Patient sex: M
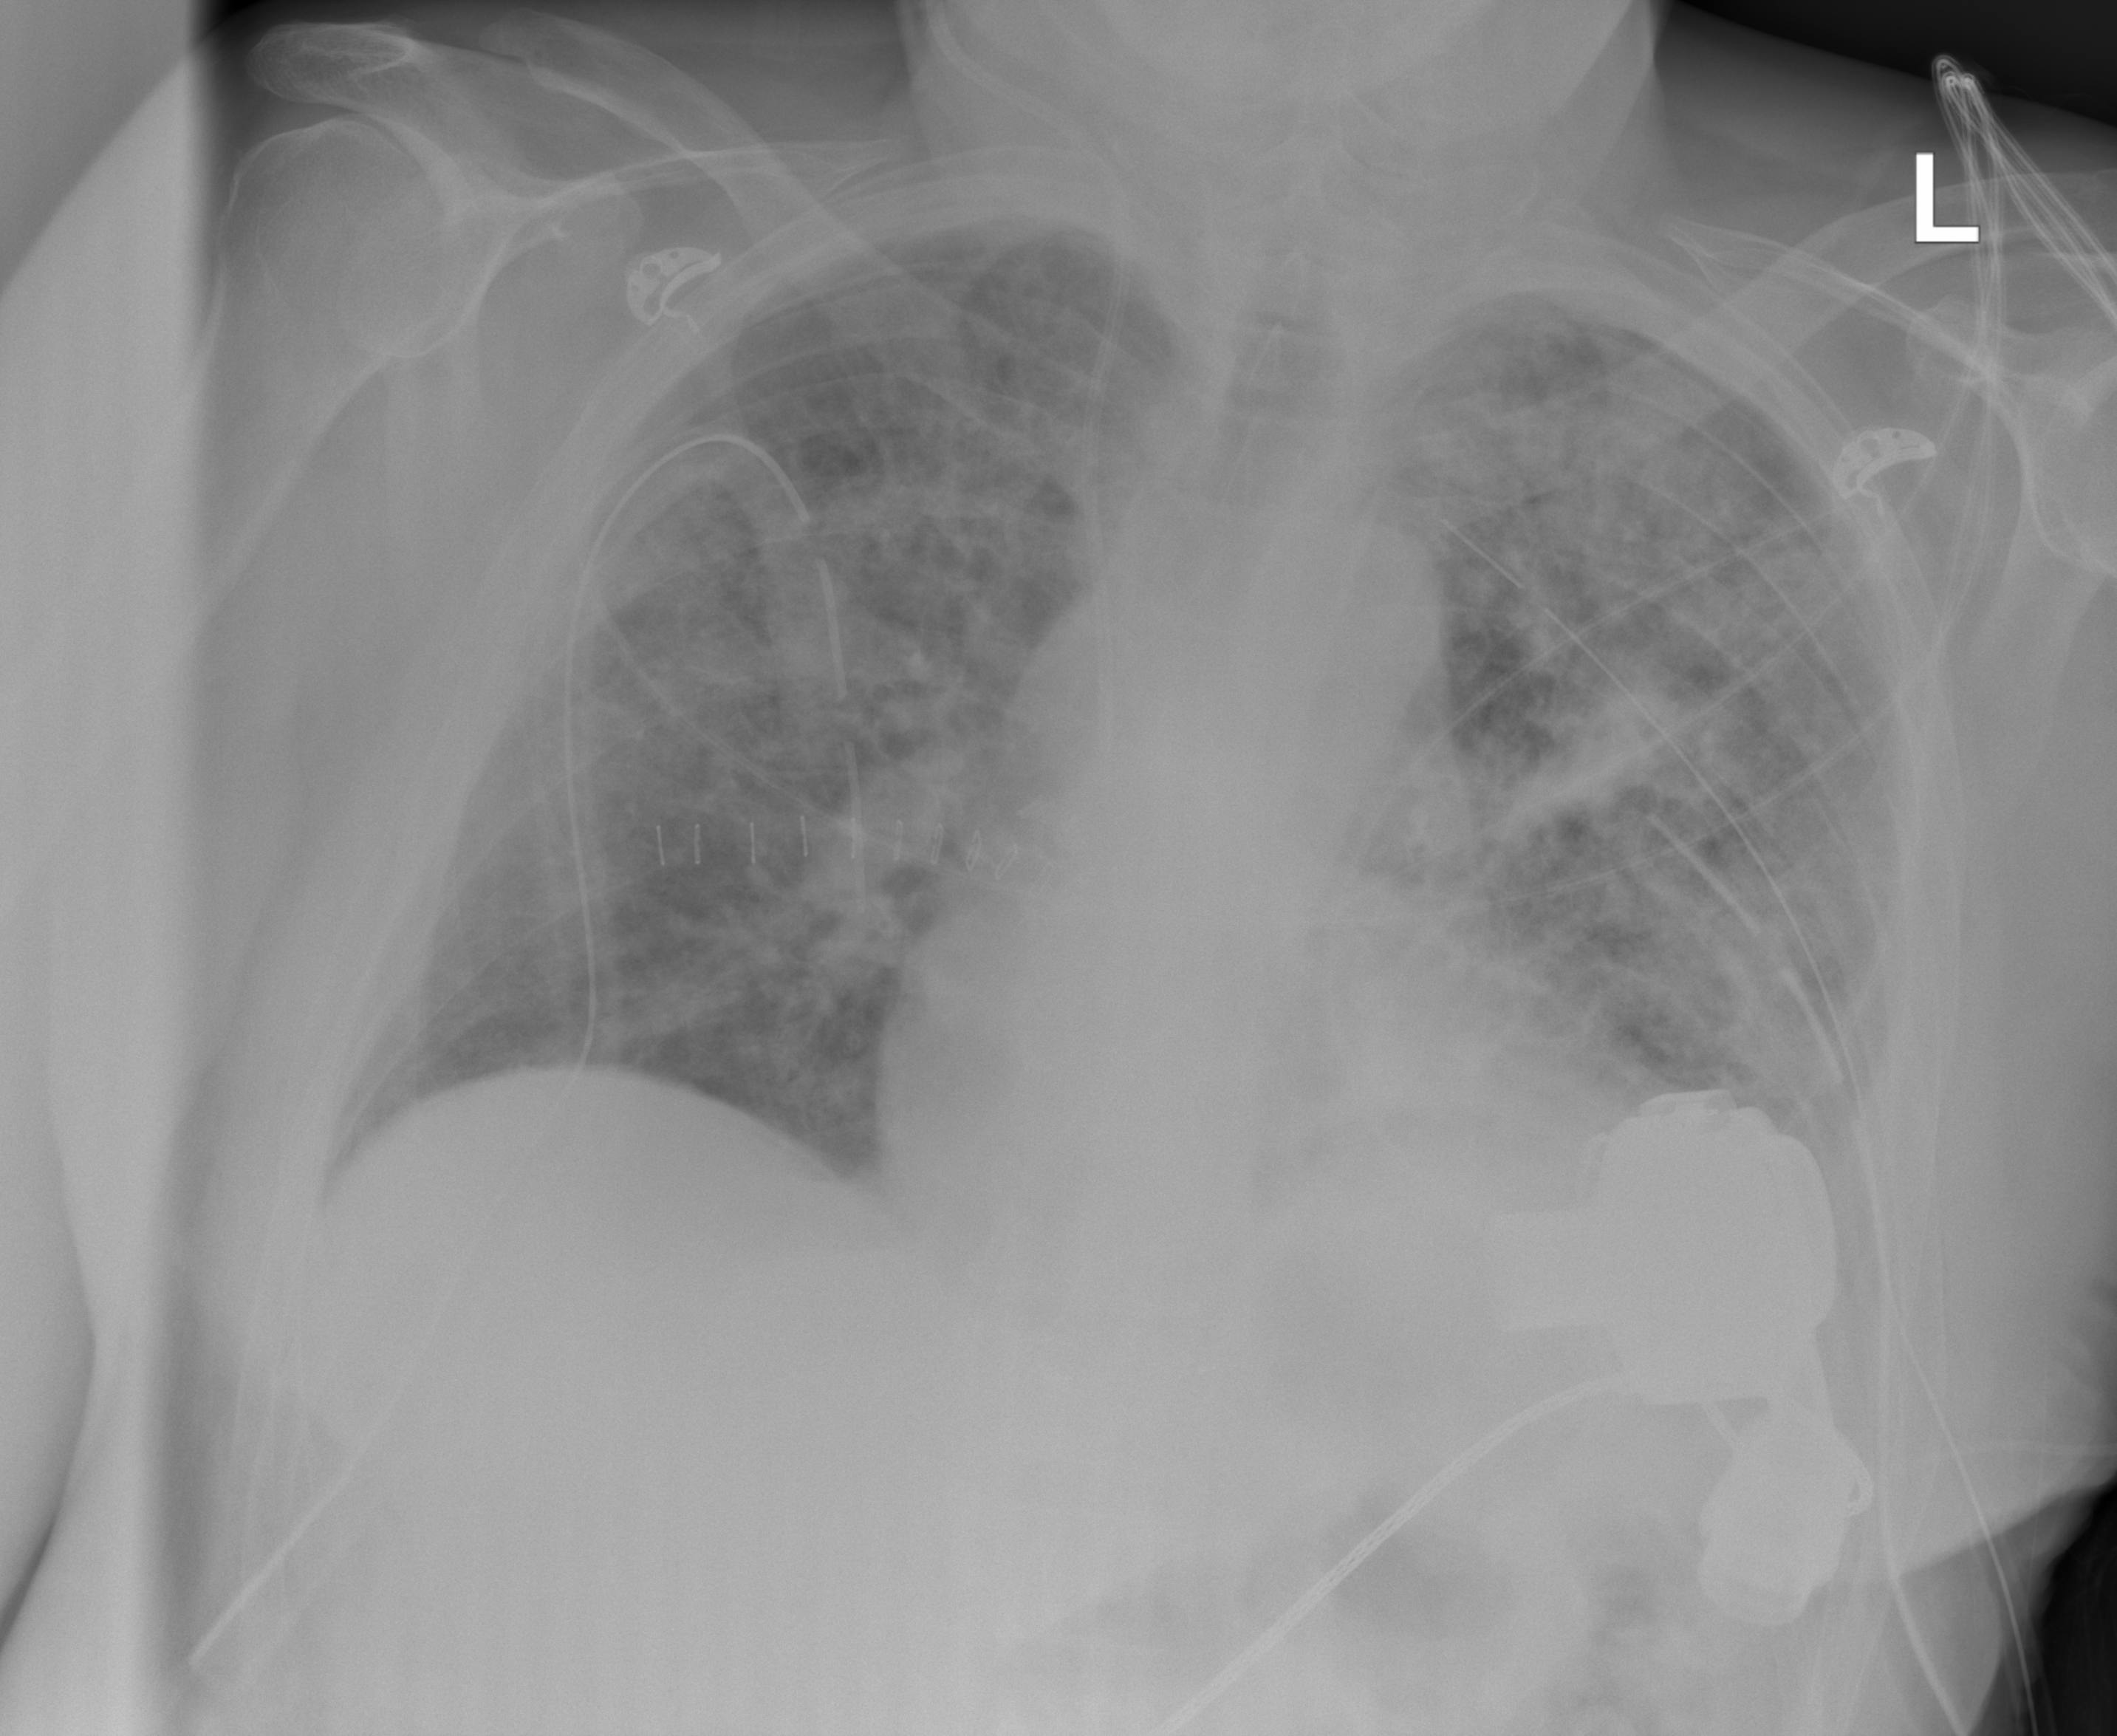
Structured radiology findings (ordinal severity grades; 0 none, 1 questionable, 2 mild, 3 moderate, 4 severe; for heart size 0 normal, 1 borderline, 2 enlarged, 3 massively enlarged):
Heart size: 2
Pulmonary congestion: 3
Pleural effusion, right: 0
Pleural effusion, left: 2
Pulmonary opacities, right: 3
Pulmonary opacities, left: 3
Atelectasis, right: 0
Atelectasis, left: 2